Question: Morning,
This was one of my exam questions for data structures and algorithms.
I have to draw a graph on paper based on below array of lists:

The problem I have encountered, is for example:
0->1->4->3
What does it exactly mean? Does it mean 0 has 3 edges to 1 and 4 and 3, or is it just a collection of edges, for example, 0 has edge to 1, 1 has edge to 4, 4 has edge to 3, and so on.
I'd appreciate any help with this.
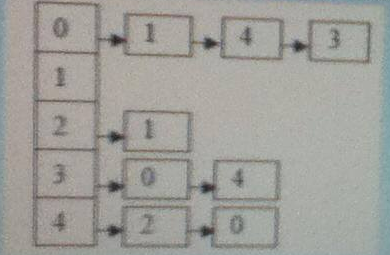
Answer: Basically what you are talking about is called "Linked representation" in graph-theory.
'0->1->4->3' means that the vertex 0 is connected to 1 and 4 and 3 in a directed way(means arrow is directed from 0 to vertex 1,vertex 4 and vertex 3 respectively).That means that there are three directed edges coming out of vertex 0 to vertices 1,4 and 3 respectively !
Similarly,1 simply alone emphasises that there is no directed edge from vertex 1 to any other vertices.
Similarly,'2->1' means that there is an edge directed from vertex 2 to vertex 1.
And,'3->0->4' means that vertex 3 is directing the edges towards both vertex 0 and vertex 4.
Lastly, '4->2->0' means that there is an edge directed from vertex 4 to both vertex 2 and vertex 0 each.